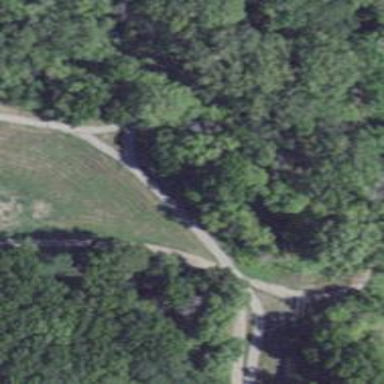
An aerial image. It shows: Disc golf hole.